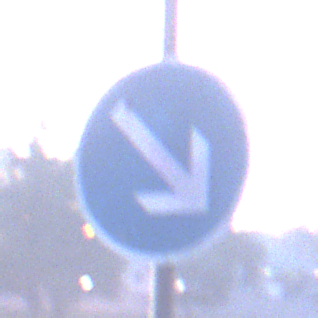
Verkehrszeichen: VorgeschriebeneVorbeifahrtRechts
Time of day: SunriseSunset
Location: Outdoor (Nature)
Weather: Clear
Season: NotSpecified
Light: Natural